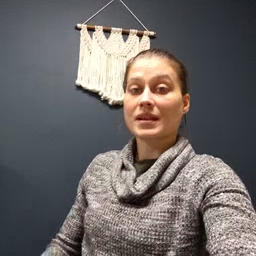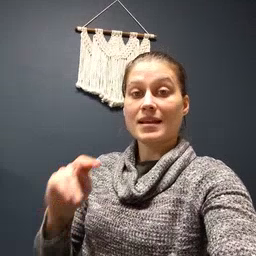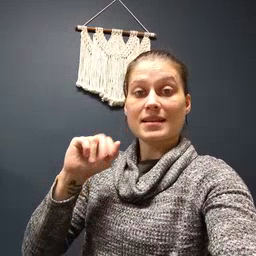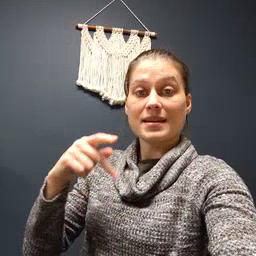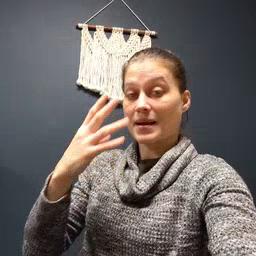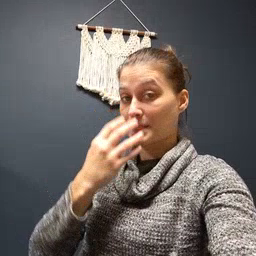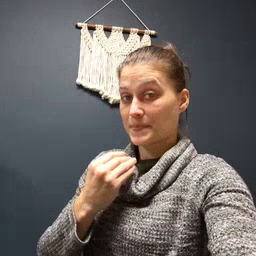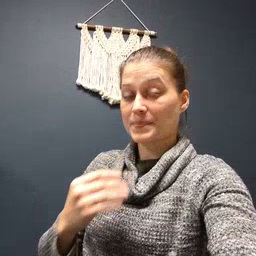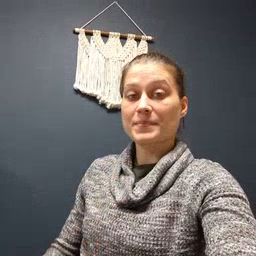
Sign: nap